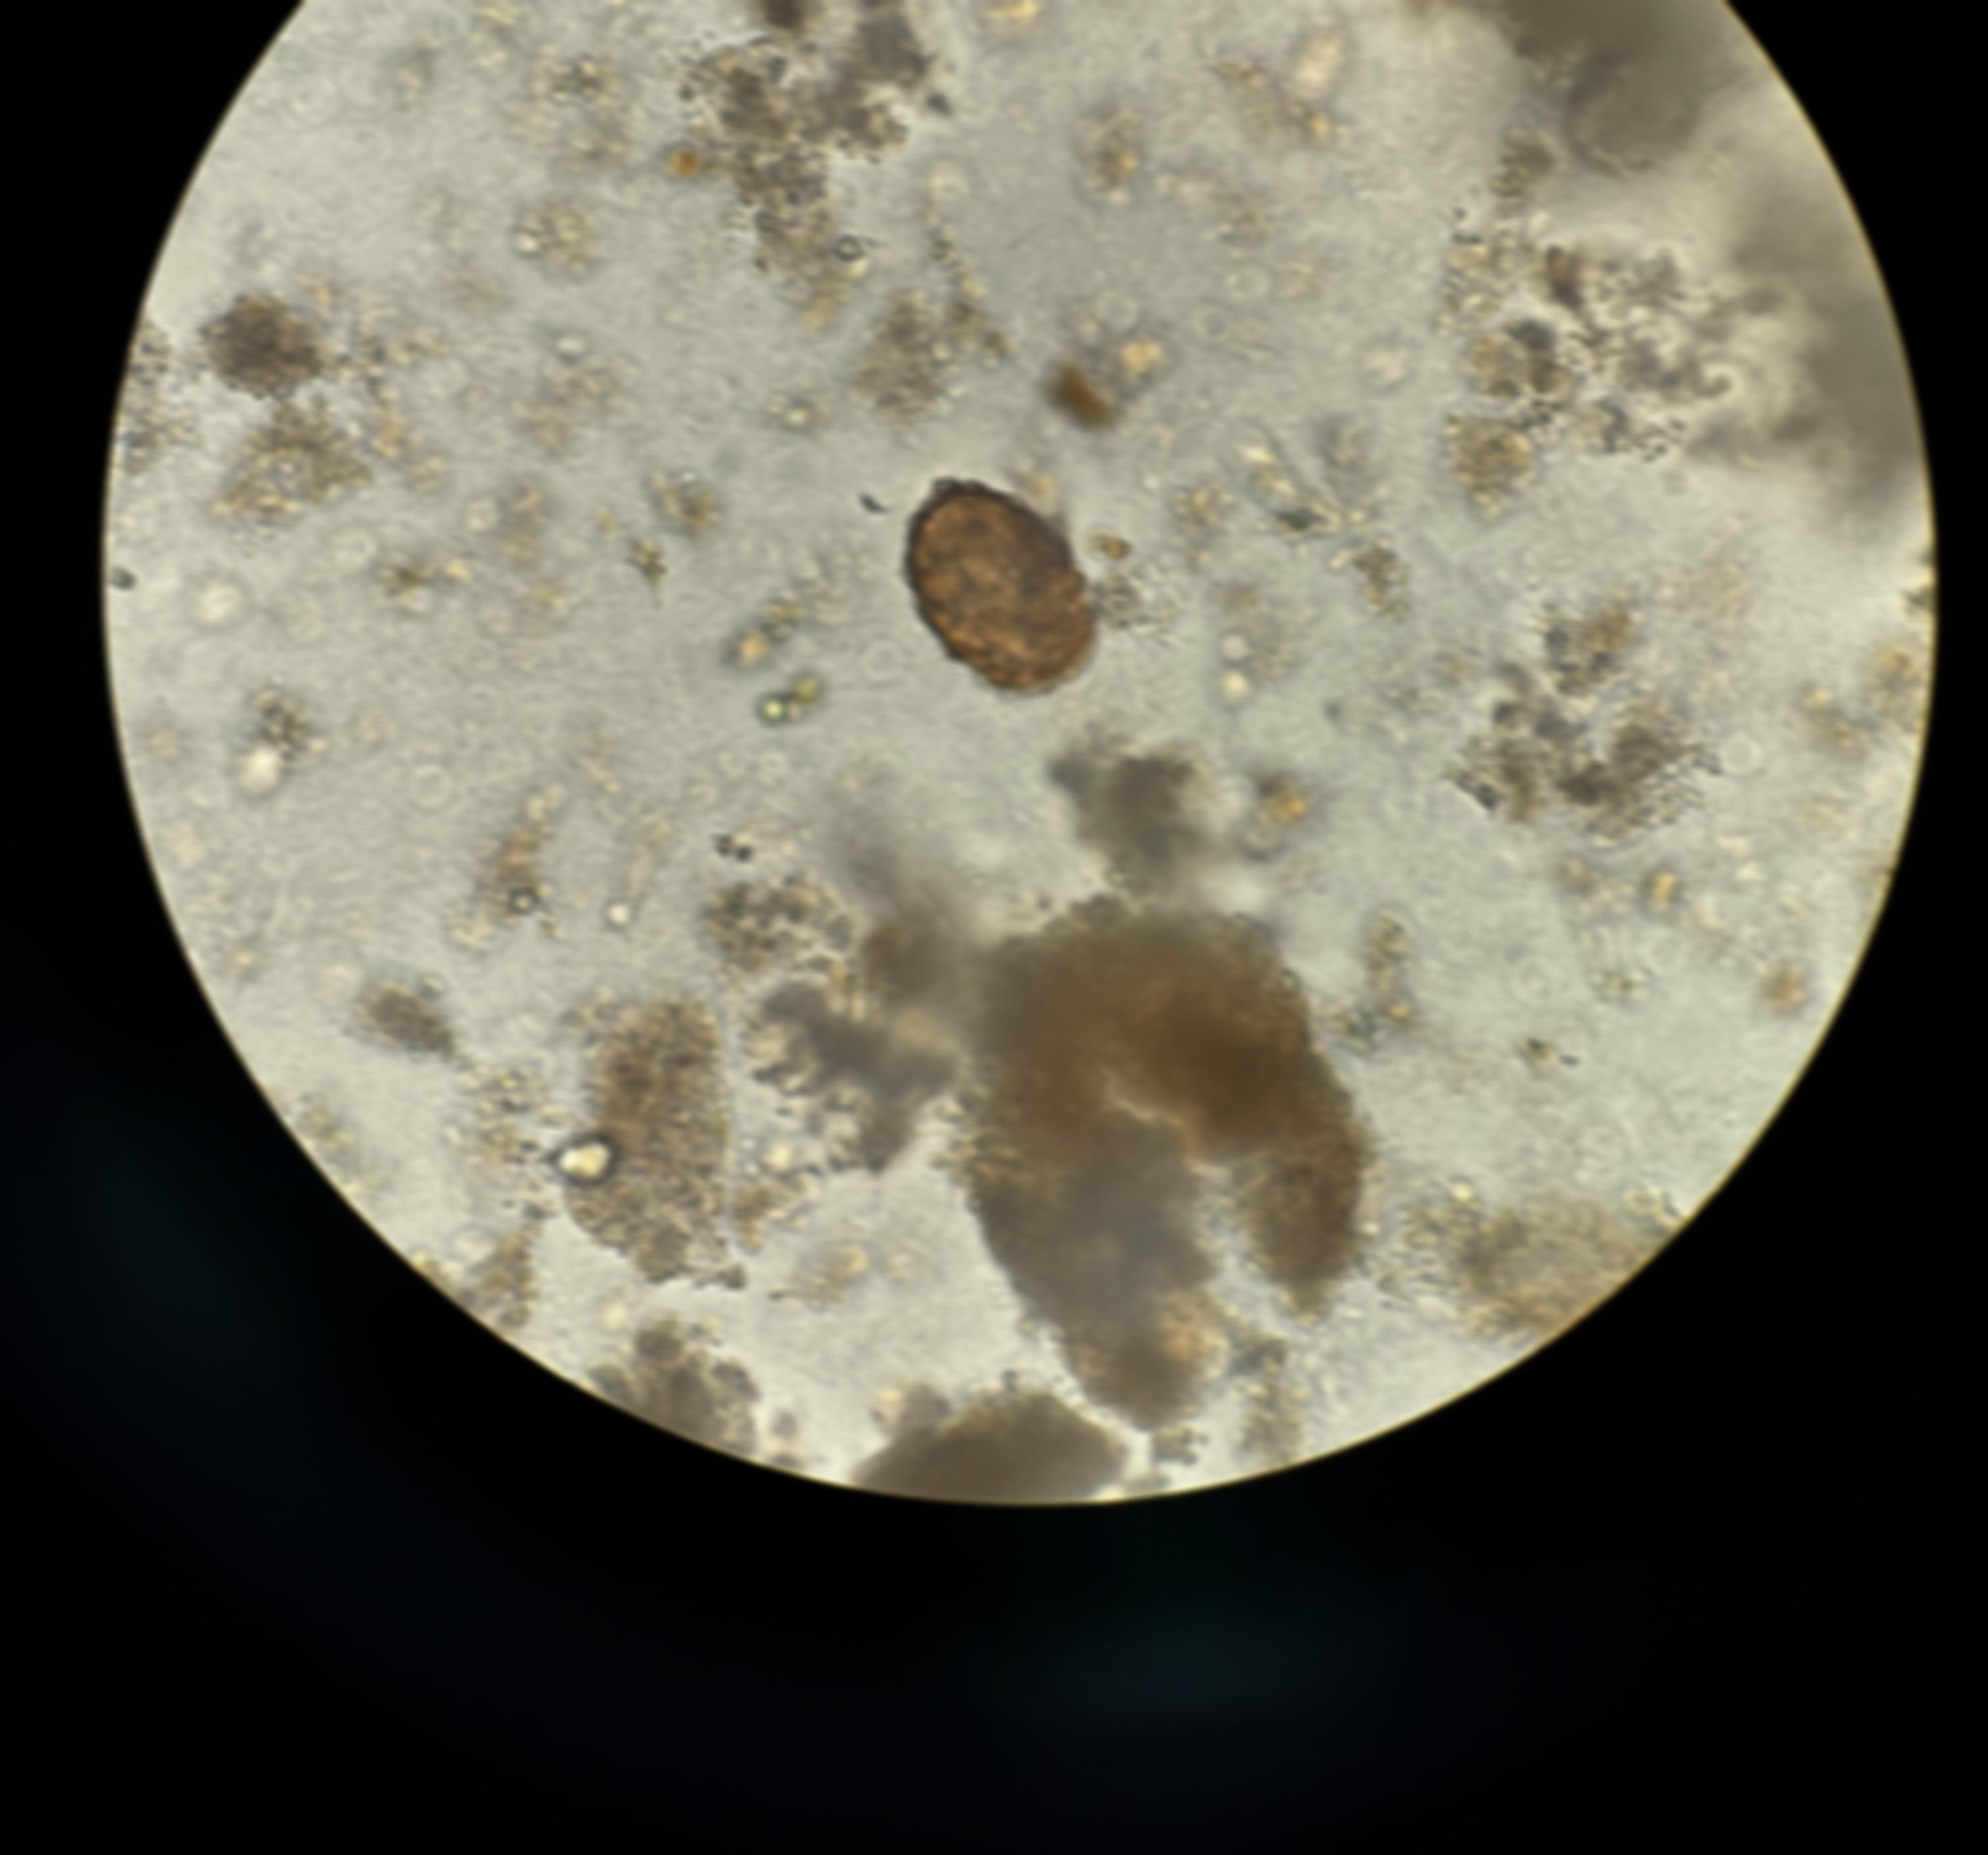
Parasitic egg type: Ascaris lumbricoides